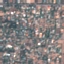
Land use / land cover: Residential